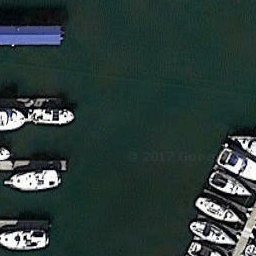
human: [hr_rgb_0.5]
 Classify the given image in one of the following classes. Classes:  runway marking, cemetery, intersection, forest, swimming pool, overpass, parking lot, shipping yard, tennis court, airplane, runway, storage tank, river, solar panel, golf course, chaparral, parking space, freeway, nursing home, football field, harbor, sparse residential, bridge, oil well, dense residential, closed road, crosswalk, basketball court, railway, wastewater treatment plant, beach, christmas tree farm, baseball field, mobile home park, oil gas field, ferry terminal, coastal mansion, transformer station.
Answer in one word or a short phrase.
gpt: harbor